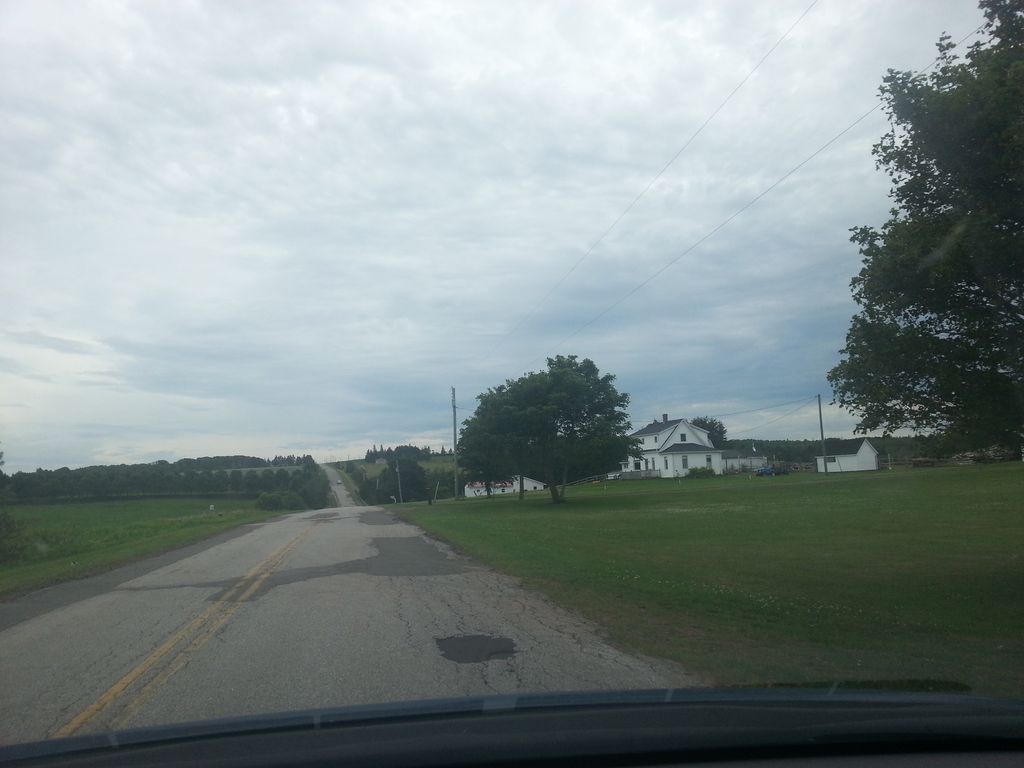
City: charlottetown